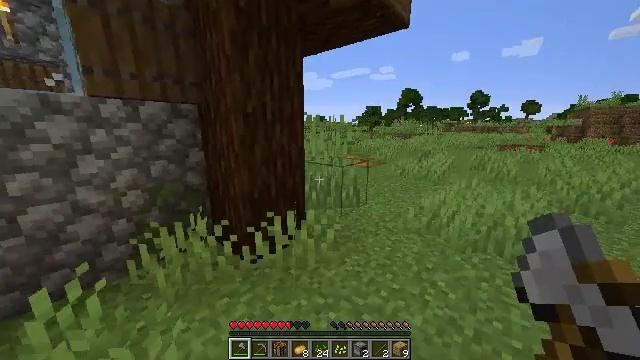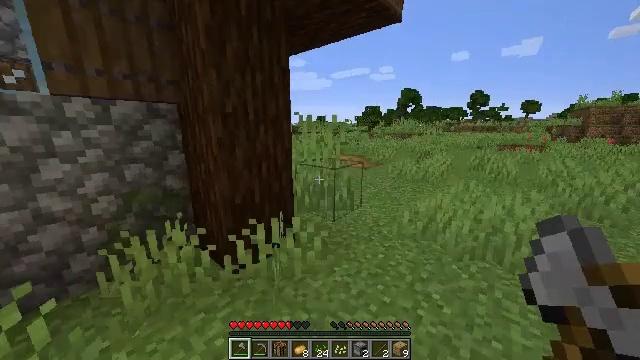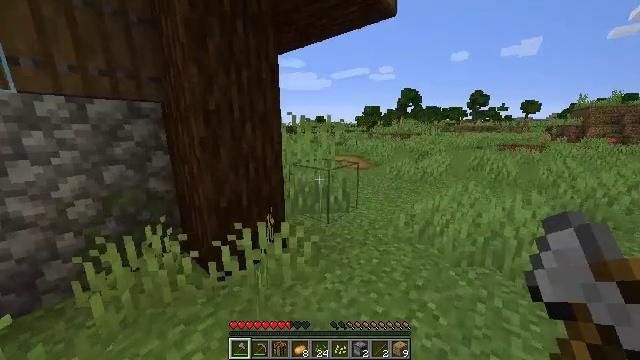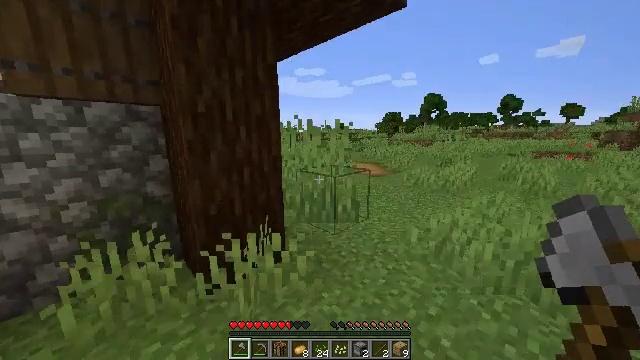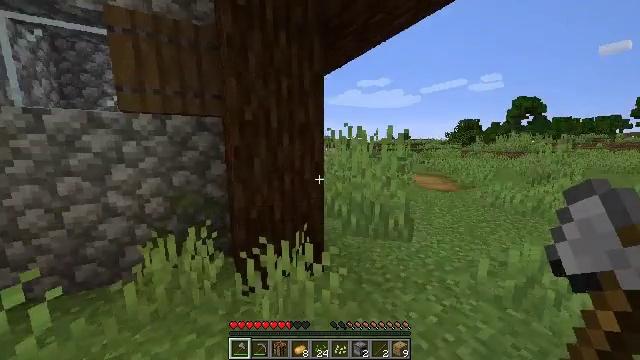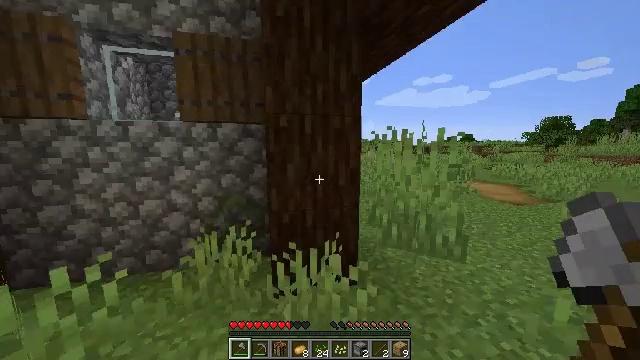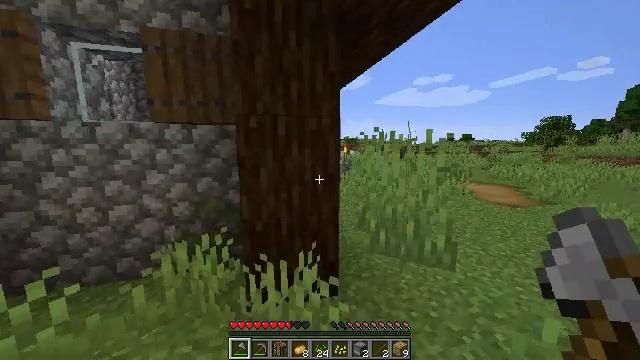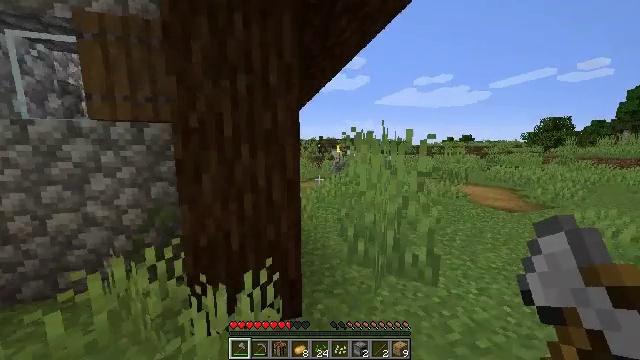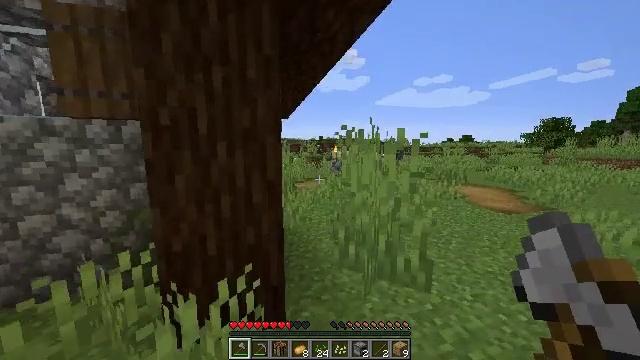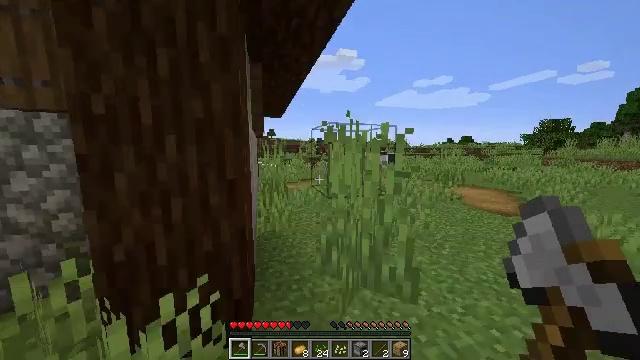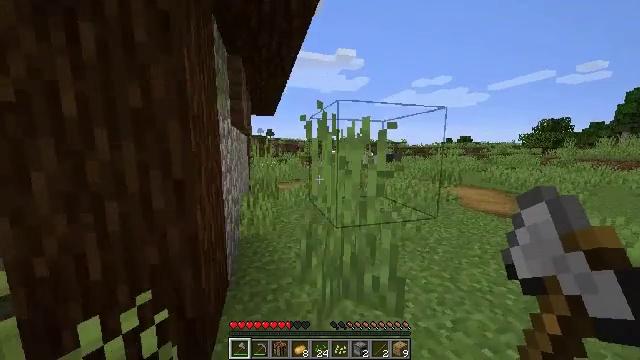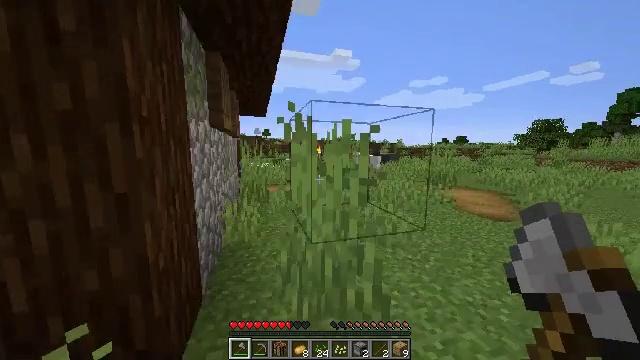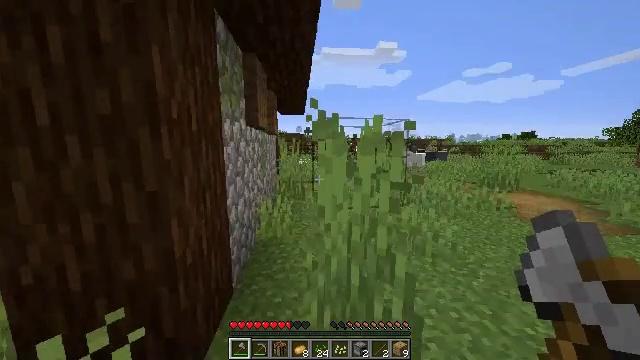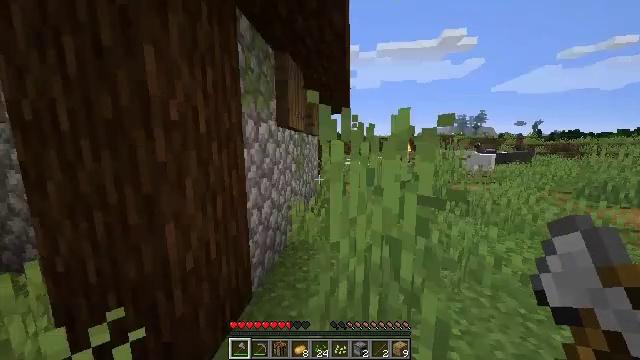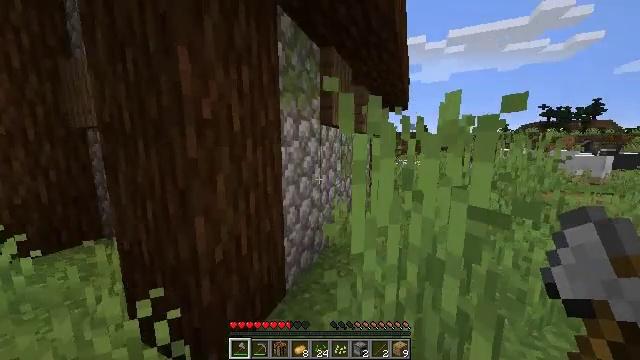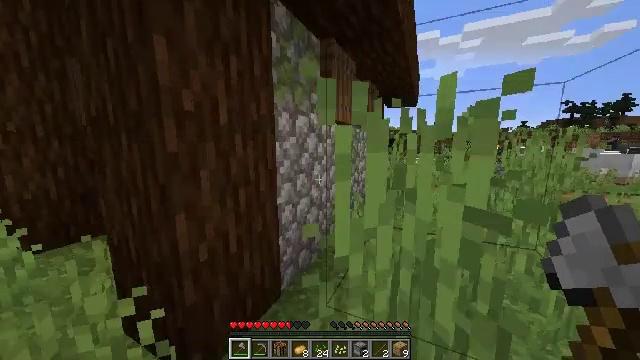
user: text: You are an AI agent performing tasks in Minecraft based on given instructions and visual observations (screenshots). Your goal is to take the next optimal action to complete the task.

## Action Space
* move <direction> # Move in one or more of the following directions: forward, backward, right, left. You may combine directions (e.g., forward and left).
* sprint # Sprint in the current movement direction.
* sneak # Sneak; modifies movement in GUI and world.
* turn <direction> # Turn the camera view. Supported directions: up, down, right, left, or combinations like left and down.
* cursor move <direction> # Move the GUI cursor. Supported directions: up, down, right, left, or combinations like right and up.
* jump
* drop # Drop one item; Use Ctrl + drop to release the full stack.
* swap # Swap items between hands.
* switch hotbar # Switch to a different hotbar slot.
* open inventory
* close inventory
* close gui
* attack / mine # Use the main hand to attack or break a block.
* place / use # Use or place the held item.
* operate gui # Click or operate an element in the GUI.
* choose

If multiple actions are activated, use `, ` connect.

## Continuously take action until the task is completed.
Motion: motion action
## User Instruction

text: Take down the purple bed.
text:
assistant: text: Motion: move forward and move right, sprint
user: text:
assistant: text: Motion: move forward and move right, sprint
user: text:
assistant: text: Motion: move forward and move right, sprint, turn left and up
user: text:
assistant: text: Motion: move forward and move right, sprint, turn left and up
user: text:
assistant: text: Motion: move forward and move right, sprint, turn left
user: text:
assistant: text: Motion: move forward and move right, sprint
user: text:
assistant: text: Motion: move forward and move right, sprint
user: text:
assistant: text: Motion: move forward and move right, sprint
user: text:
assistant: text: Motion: move forward and move right, sprint
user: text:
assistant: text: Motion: move forward and move right, sprint
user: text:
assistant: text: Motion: move forward and move right, sprint
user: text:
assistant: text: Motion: move forward and move right, sprint, turn left
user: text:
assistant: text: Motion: move forward and move right, sprint, turn left
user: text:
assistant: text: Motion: move forward and move right, sprint, turn left
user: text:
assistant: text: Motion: move forward and move right, sprint, turn left
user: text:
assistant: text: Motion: move forward and move right, sprint, turn left
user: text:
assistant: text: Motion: move forward and move right, sprint
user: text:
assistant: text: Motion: move forward and move right, sprint
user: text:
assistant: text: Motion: move forward and move right, sprint
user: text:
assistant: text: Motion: move forward and move right, sprint
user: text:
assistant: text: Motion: move forward and move right, sprint
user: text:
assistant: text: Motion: move forward and move right, sprint
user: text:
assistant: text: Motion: move forward and move right, sprint, turn left and up
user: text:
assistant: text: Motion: move forward and move right, sprint
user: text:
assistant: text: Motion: move forward and move right, sprint
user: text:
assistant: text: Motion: move forward and move right, sprint
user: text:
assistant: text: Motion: move forward and move right, sprint
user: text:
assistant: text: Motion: move forward and move right, sprint
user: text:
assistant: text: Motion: move forward and move right, sprint, turn left, jump
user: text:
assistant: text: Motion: move forward and move right, sprint, turn left and down, jump